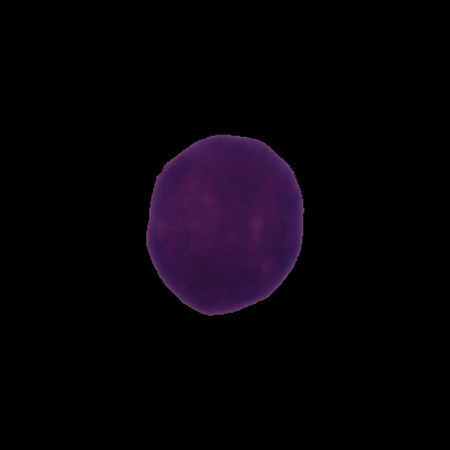
Label: healthy